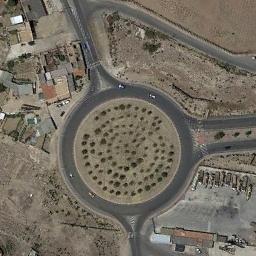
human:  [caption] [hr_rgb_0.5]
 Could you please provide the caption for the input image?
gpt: The roundabout is on the bare land next to buildings .

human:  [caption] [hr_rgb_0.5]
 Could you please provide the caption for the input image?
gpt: Several buildings of different shapes are beside the roundabout .

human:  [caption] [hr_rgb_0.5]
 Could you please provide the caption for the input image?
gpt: The roundabout with three exits and entrances is in the wasteland and some chaparrals are in the middle of the roundabout .

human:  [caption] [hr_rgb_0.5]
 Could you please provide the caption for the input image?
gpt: There are several moving vehicles on the road at the roundabout  There are many buildings and some trees and a large wasteland around the roundabout  Many cars are parked in the open space beside the roundabout .

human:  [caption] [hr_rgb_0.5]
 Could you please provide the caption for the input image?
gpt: There are some buildings and brown bare land around the roundabout .